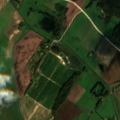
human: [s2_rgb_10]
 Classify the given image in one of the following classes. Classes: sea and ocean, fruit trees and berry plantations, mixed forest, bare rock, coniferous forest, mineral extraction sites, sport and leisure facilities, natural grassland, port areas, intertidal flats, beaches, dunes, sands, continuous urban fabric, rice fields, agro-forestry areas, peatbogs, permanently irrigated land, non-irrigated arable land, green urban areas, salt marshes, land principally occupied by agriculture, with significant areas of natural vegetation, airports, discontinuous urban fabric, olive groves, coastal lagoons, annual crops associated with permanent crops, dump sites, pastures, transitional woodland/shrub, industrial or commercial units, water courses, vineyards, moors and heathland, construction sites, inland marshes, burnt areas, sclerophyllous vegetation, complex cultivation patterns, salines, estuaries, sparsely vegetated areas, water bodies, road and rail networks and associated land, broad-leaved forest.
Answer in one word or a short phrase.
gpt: non-irrigated arable land, complex cultivation patterns, coniferous forest, mixed forest